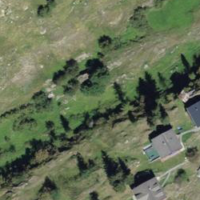
EUNIS habitat code: 23
Species observed at this site:
Tettigonia viridissima